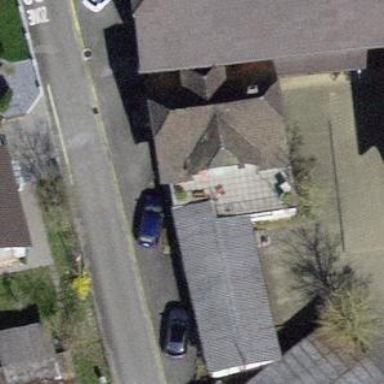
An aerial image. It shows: House with tile roof.